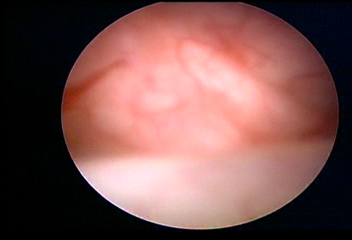
Modality: WLC
Class: Normal mucosa
Bladder cancer association: No